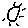
Label: sun